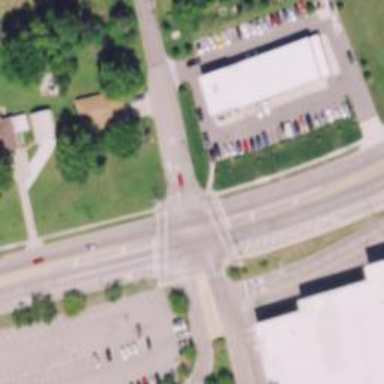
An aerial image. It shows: Crossing with line markings on the road.